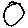
Label: circle